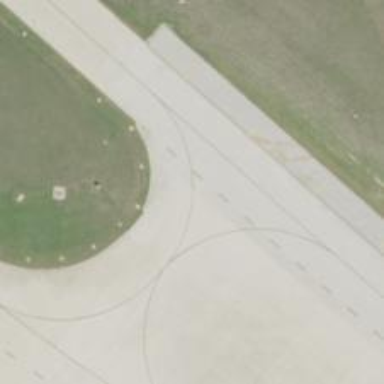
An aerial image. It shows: View of taxiway at the airport.